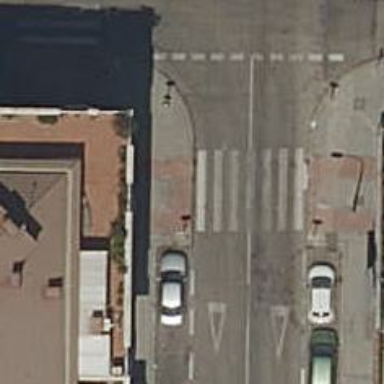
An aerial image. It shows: Zebra crossing on the road.